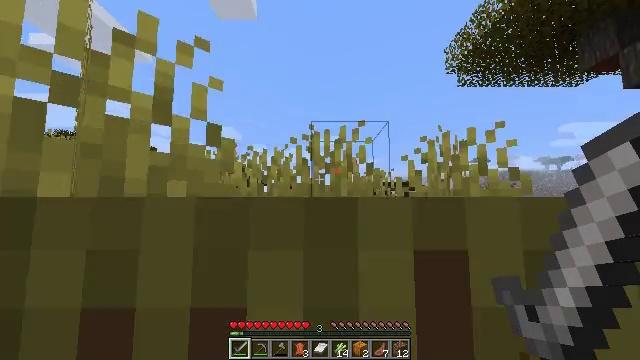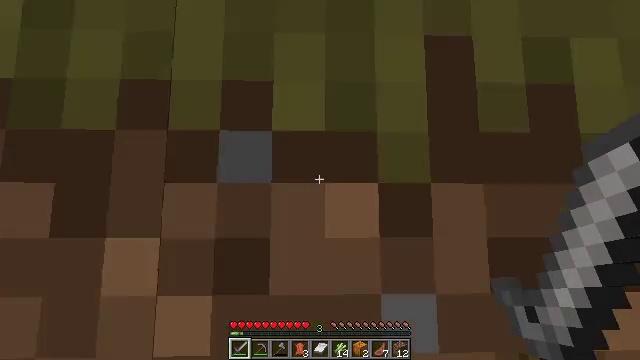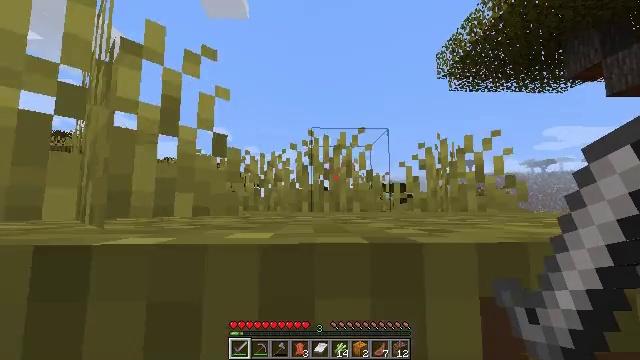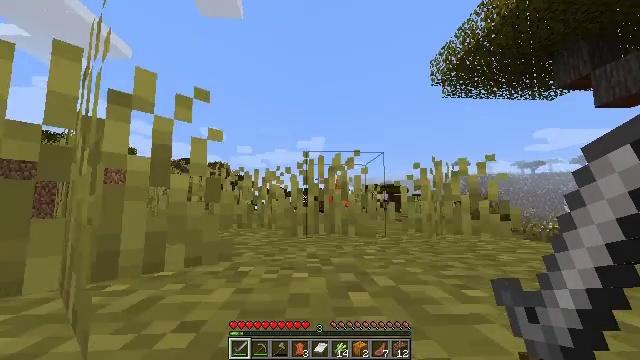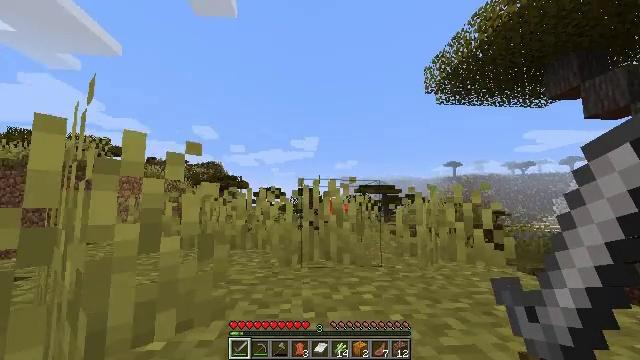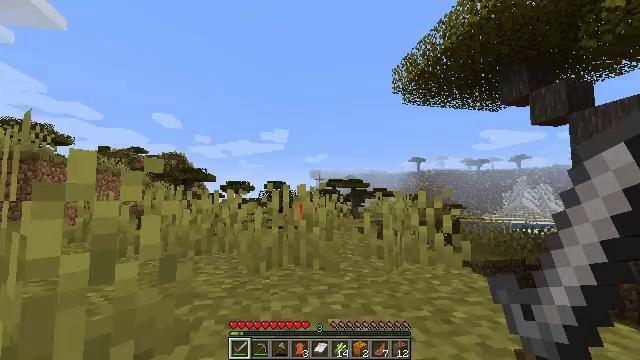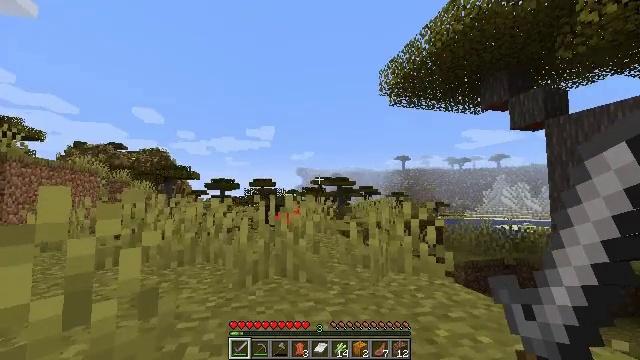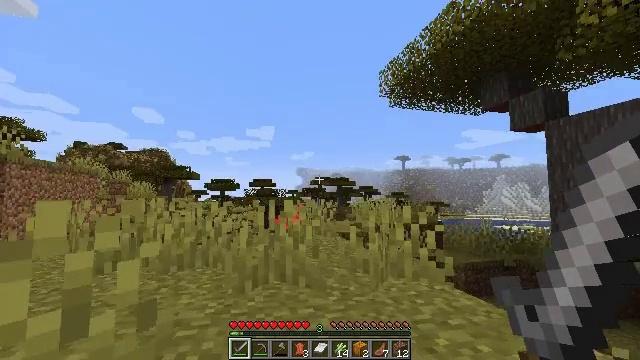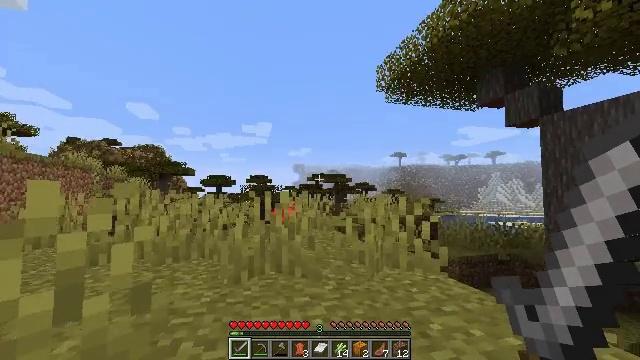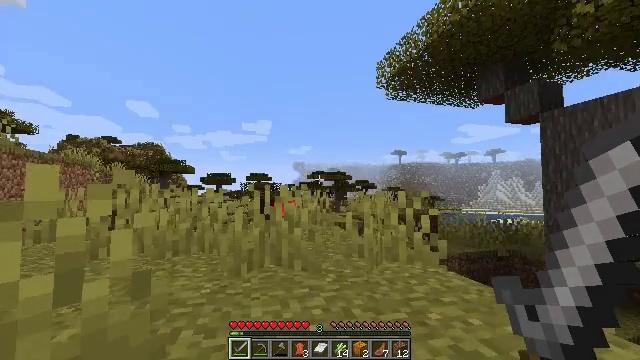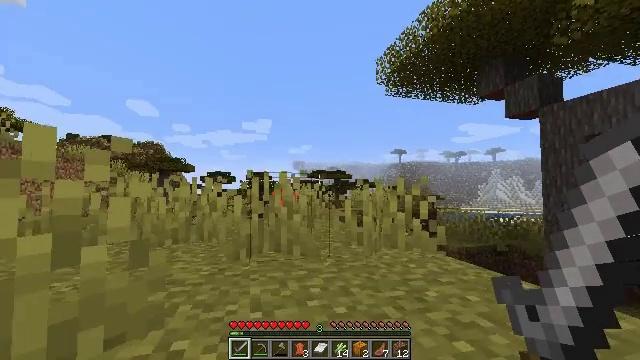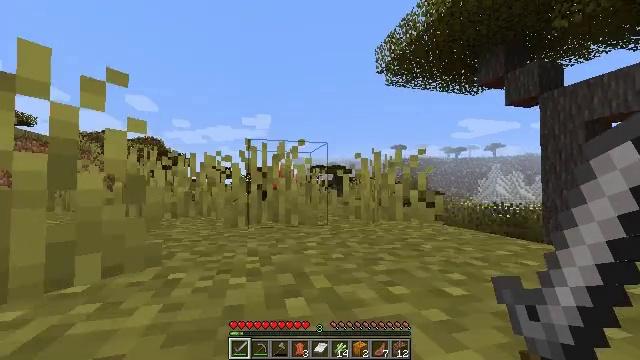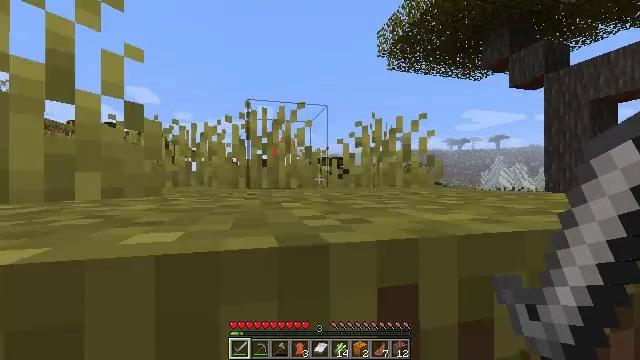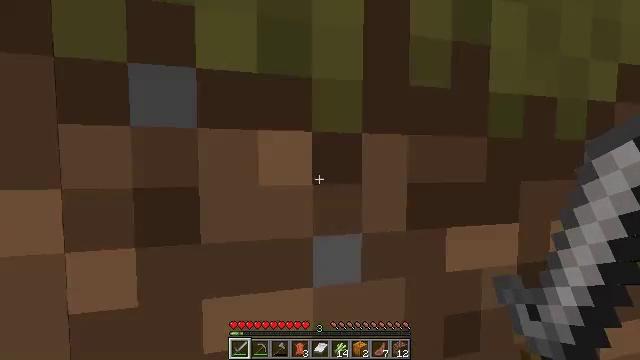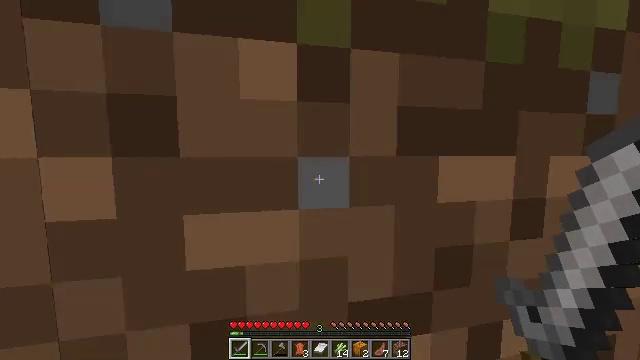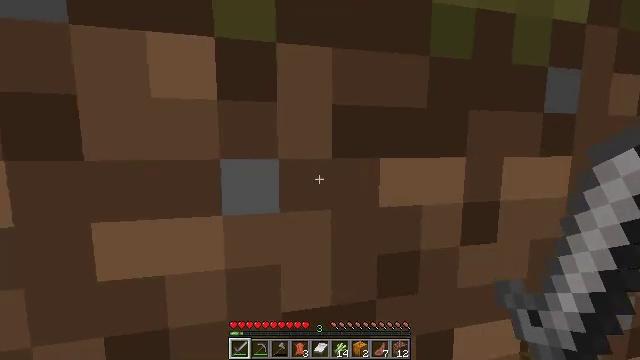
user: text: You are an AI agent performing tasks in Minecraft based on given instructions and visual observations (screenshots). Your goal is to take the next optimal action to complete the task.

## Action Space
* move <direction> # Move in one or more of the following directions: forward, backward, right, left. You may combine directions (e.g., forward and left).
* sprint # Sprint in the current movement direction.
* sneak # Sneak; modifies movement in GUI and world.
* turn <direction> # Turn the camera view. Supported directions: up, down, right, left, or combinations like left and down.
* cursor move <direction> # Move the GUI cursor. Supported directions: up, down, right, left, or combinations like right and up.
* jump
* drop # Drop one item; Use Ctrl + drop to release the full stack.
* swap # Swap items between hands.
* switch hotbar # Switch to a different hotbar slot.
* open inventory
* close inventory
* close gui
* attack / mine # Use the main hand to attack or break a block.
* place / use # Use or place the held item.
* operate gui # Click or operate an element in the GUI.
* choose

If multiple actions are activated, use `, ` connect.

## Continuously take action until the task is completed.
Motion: motion action
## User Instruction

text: Break the grass block.
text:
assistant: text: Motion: move forward, sprint, turn right, jump
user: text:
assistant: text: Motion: move forward, sprint, jump
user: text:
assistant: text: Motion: move forward, sprint, turn right, jump
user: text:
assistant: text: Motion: move forward, sprint, turn right, jump
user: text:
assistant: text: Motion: move forward, sprint, turn right and down
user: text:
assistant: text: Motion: move forward, sprint, turn right
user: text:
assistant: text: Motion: move forward, sprint
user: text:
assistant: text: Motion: move forward, sprint
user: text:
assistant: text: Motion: move forward, sprint
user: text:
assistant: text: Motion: move forward, sprint
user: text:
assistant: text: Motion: move forward, sprint
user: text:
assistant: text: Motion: move forward, sprint, turn down
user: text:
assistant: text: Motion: move forward, sprint, turn left and down
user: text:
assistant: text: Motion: move forward, sprint, turn down
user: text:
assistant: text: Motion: move forward, sprint, attack / mine
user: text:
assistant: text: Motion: move forward, sprint, attack / mine
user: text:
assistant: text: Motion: move forward, sprint, attack / mine
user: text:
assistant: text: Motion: move forward, sprint, attack / mine
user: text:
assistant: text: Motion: move forward, sprint, attack / mine
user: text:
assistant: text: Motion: move forward, sprint, attack / mine
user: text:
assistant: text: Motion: move forward, sprint, attack / mine
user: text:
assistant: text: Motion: move forward, sprint, attack / mine
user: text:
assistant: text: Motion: move forward, sprint, attack / mine
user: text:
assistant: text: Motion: move forward, sprint, attack / mine
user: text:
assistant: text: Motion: move forward, sprint, attack / mine
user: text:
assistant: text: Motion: move forward, sprint, turn left, attack / mine
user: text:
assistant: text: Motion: move forward, sprint, turn left, attack / mine
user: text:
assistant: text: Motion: move forward, sprint, turn left, attack / mine
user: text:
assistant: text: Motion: move forward, sprint, attack / mine
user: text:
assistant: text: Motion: move forward, sprint, attack / mine